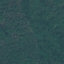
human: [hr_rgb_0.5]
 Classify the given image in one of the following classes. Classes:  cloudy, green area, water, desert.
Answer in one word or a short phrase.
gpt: green area